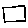
Label: square